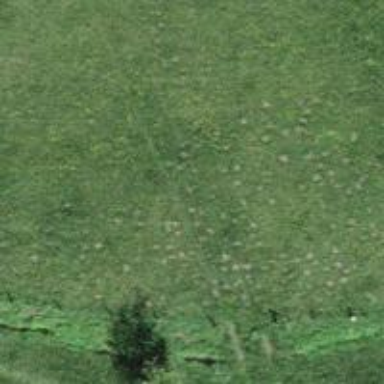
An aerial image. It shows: Track with very rough surface.